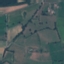
Land use / land cover class: Pasture